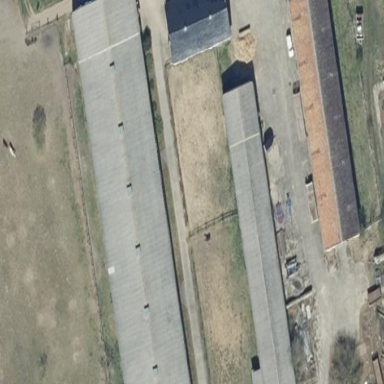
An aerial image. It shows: Gabled grey-colored farm auxiliary building with the roof oriented along its structure.